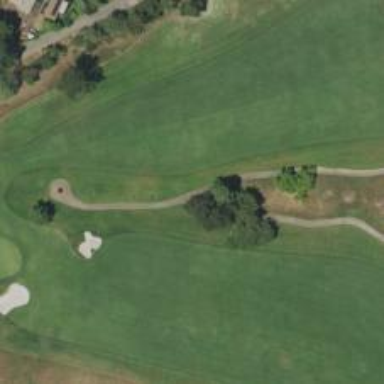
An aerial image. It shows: Path for golf carts.